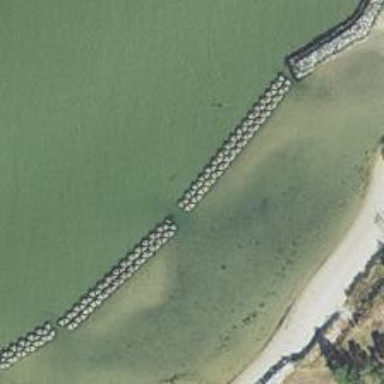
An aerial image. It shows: Breakwater structure.